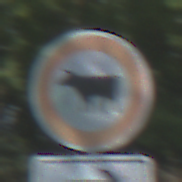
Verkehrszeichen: VerbotViehtrieb
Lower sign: RichtungsangabeDurchPfeile5
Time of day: Midday
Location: Outdoor (Nature)
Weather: Clear
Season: NotSpecified
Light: Natural